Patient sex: M
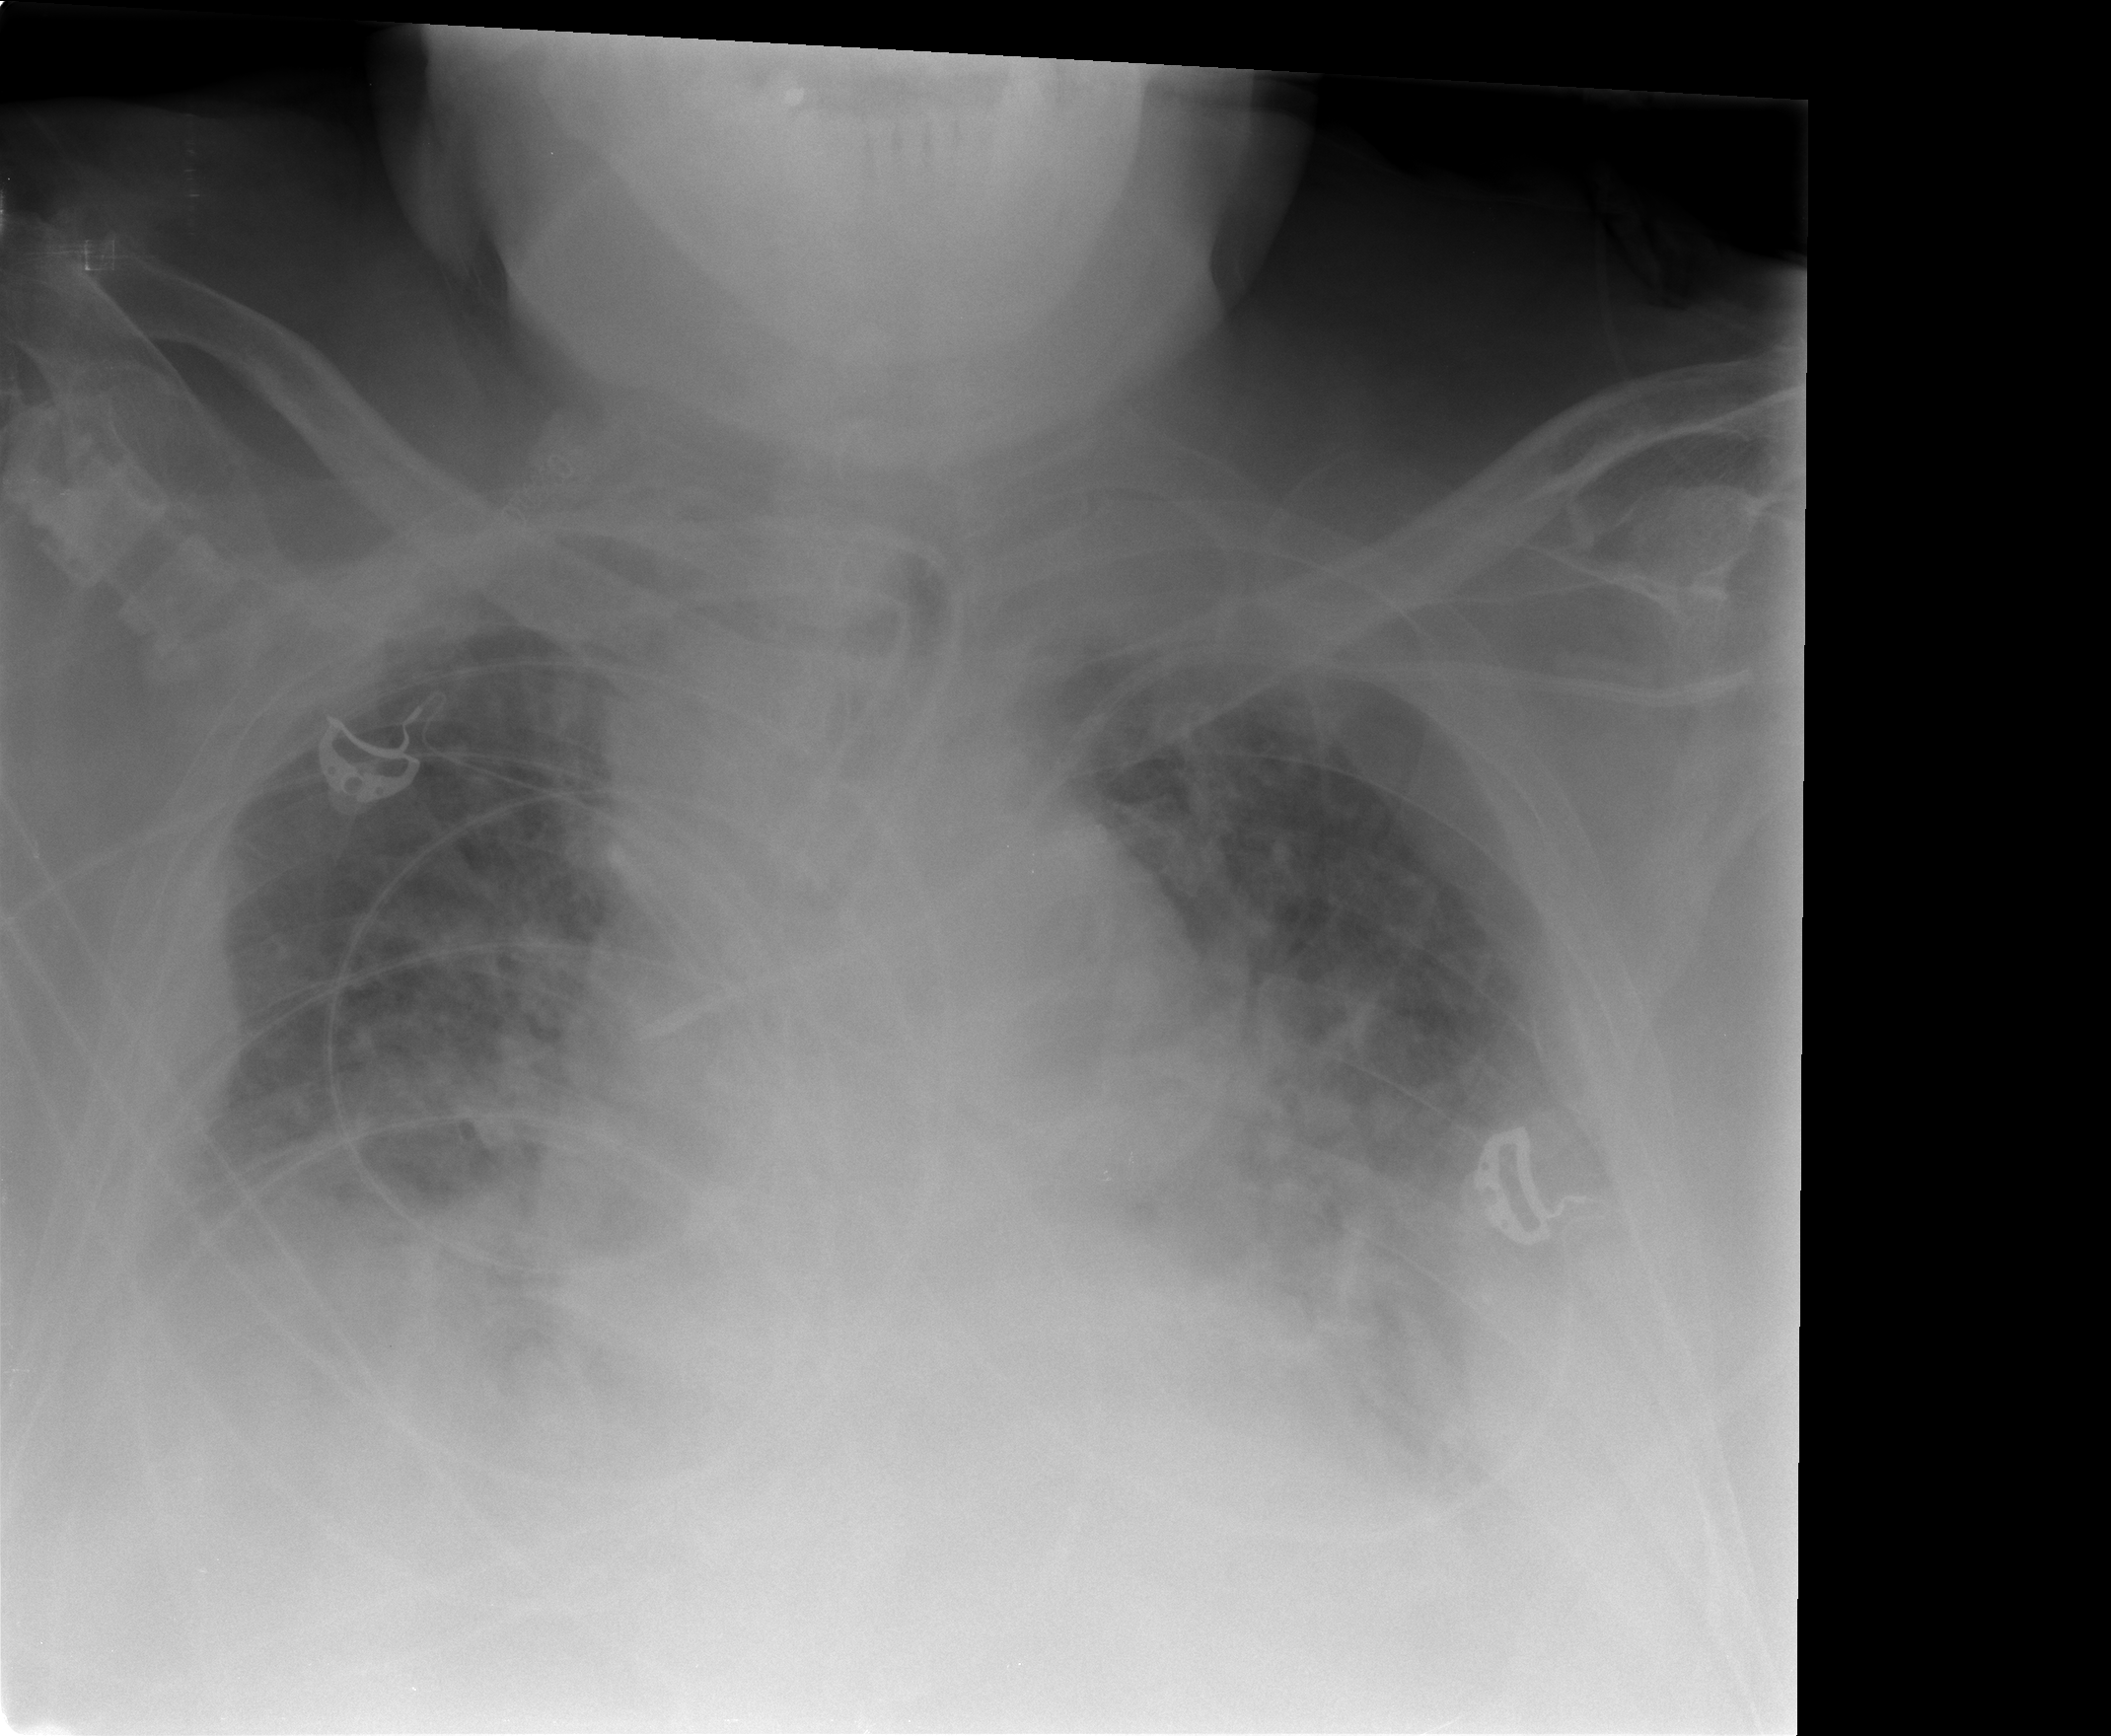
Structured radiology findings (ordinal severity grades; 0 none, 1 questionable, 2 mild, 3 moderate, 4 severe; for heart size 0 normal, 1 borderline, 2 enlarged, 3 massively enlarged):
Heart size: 2
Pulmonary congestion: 2
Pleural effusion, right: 2
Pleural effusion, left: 2
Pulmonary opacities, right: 0
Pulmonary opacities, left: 0
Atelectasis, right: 0
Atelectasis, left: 0